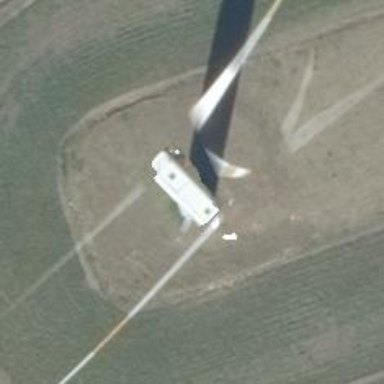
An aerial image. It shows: Wind generator powered by wind turbine.